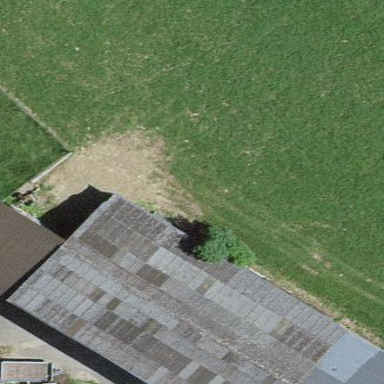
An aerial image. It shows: Shed building.